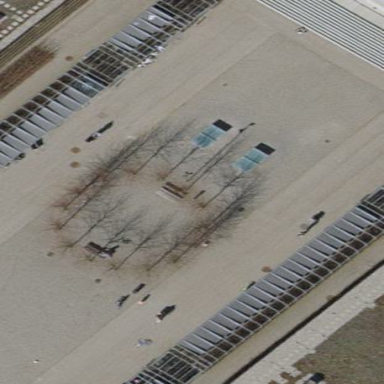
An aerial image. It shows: Bicycle parking area with rack.